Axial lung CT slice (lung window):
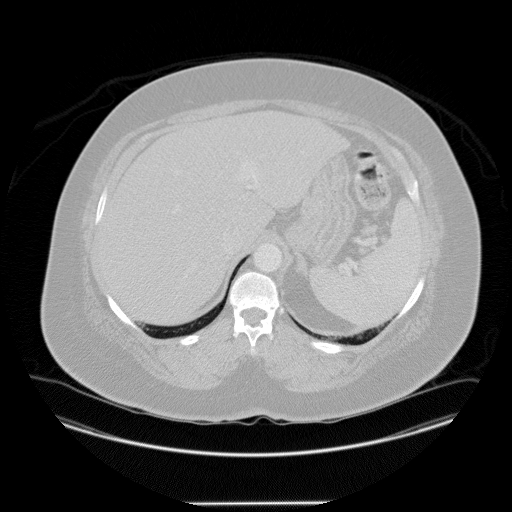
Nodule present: no